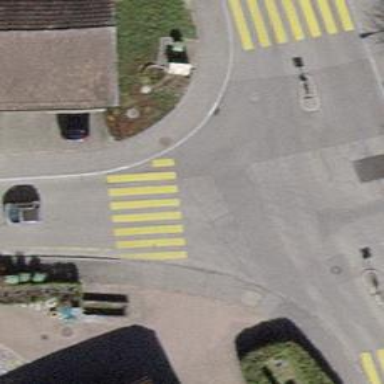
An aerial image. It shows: Uncontrolled zebra crossing with yellow markings on the road.